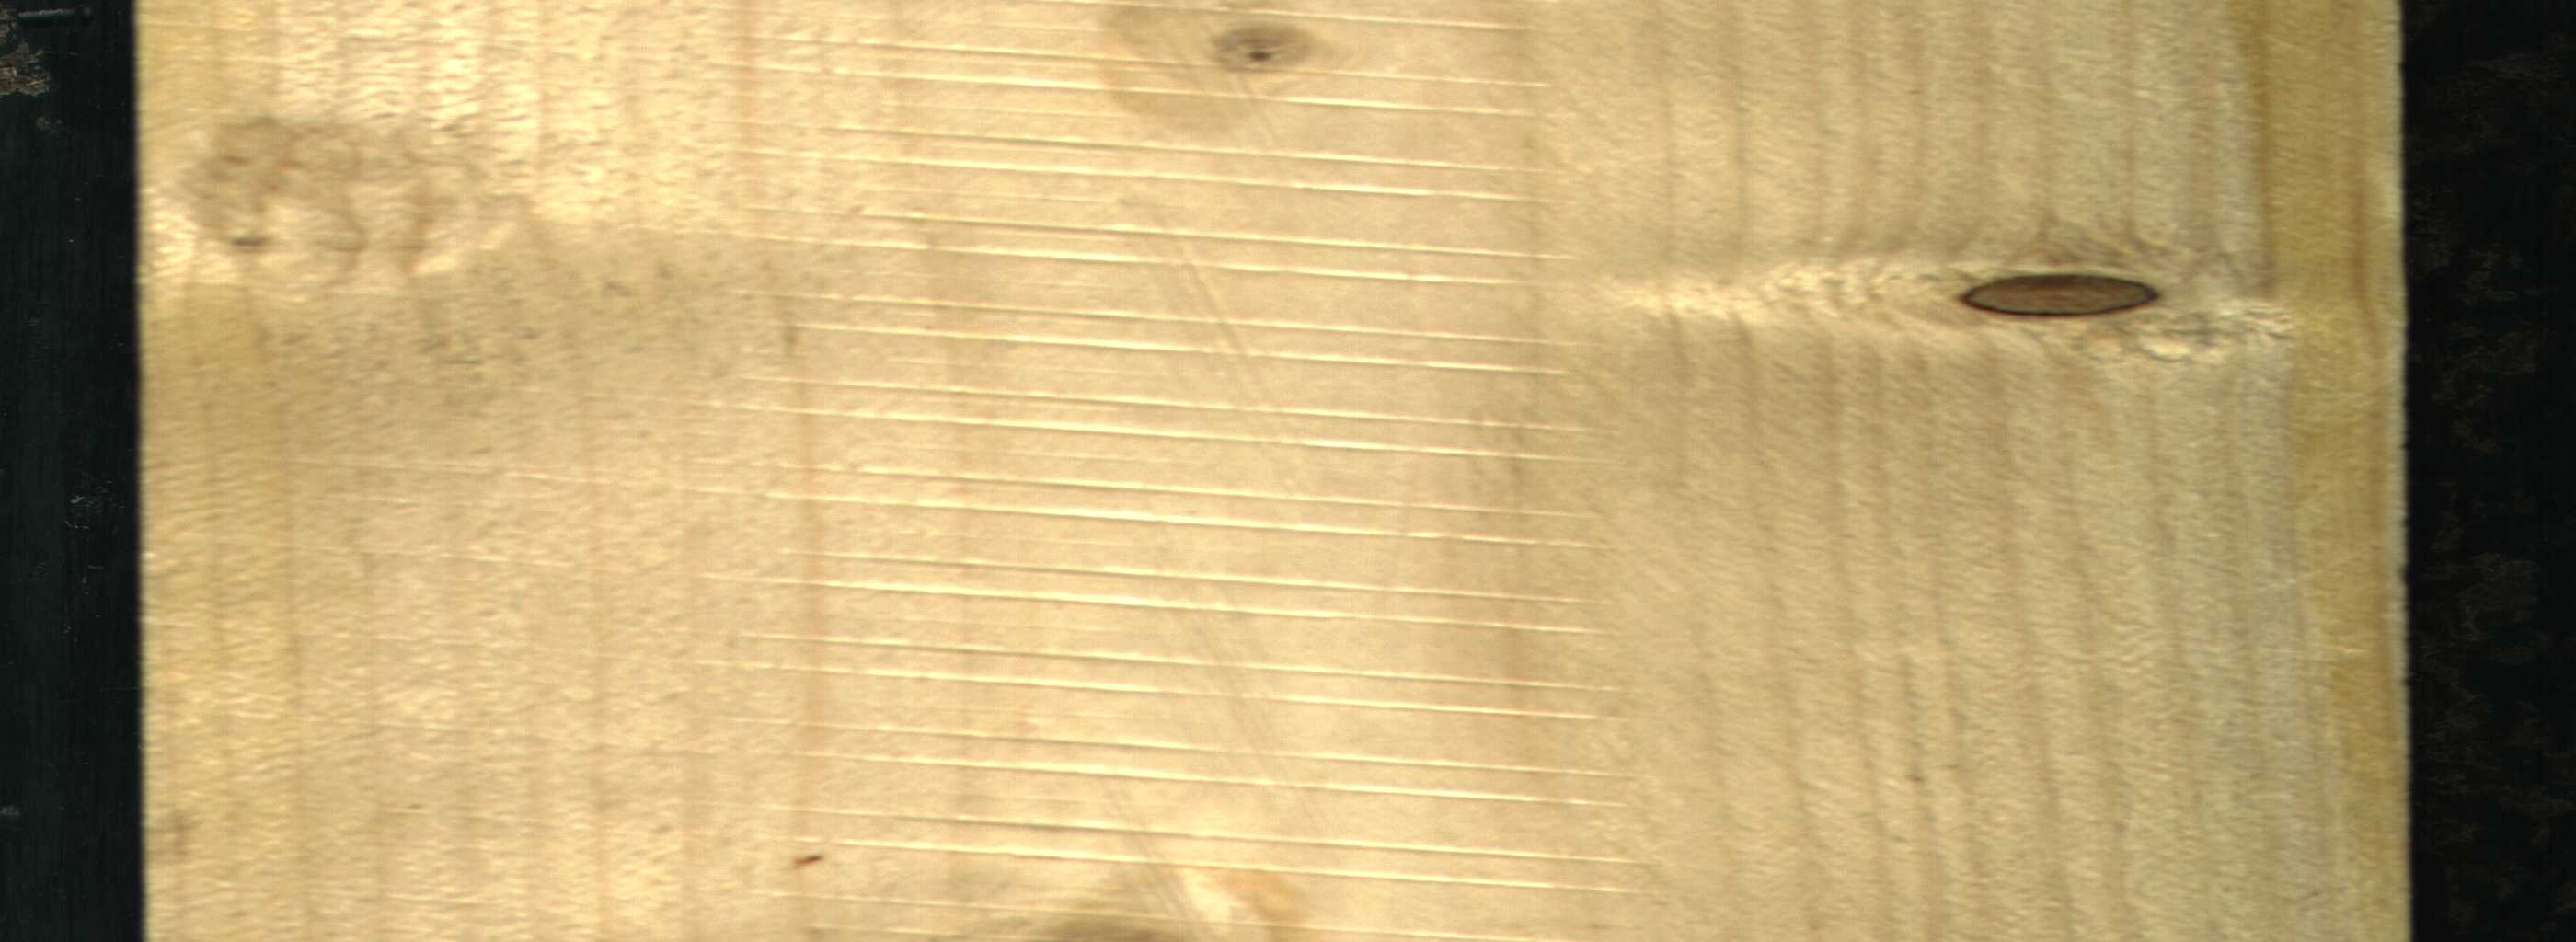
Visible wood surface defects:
Dead_Knot
Live_Knot